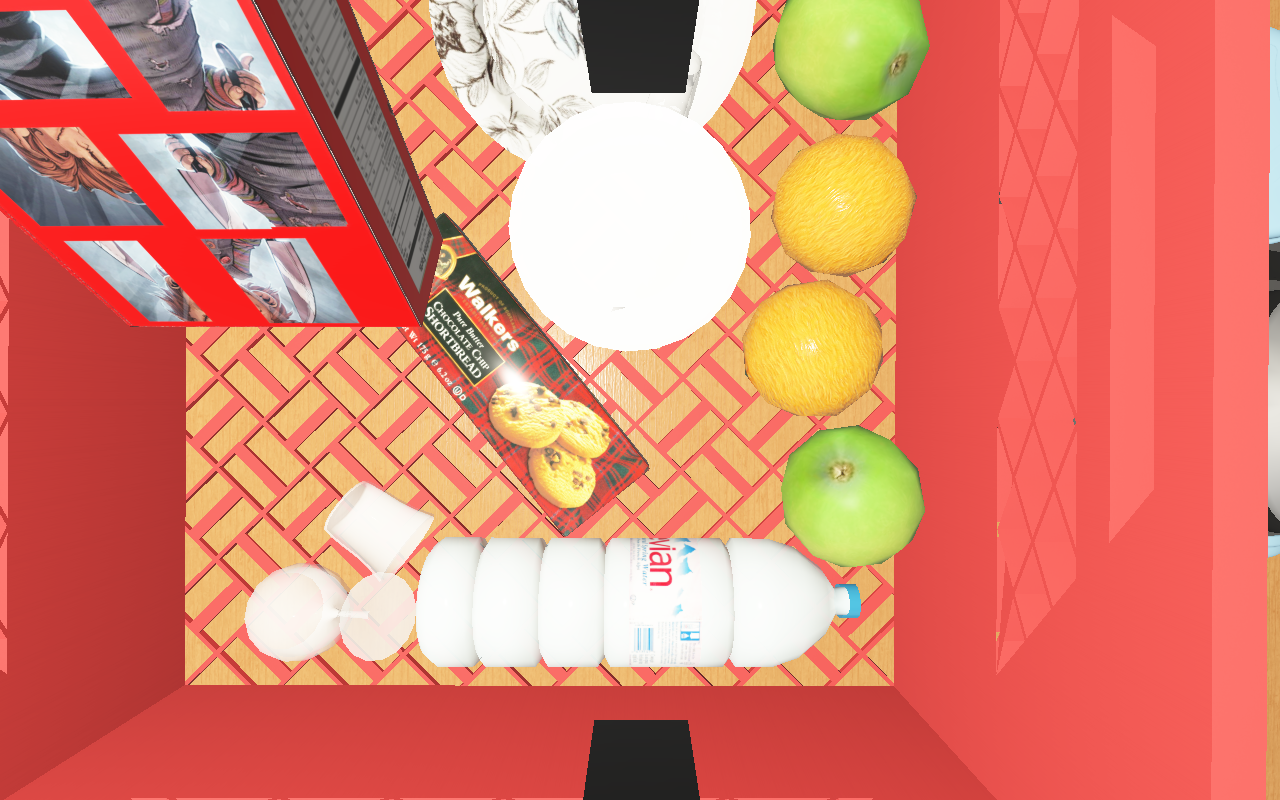
Objects in the scene:
carafe
water bottle
apple
apple
orange
orange
plate
cereal box